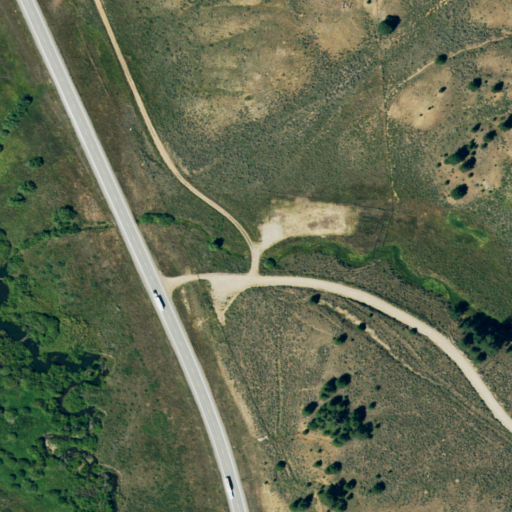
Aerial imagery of valley in Colorado named Black Canyon containing shrub, woody wetlands, open development, herbaceous wetlands, grassland, low intensity development, and medium intensity development